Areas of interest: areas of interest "Hotel"
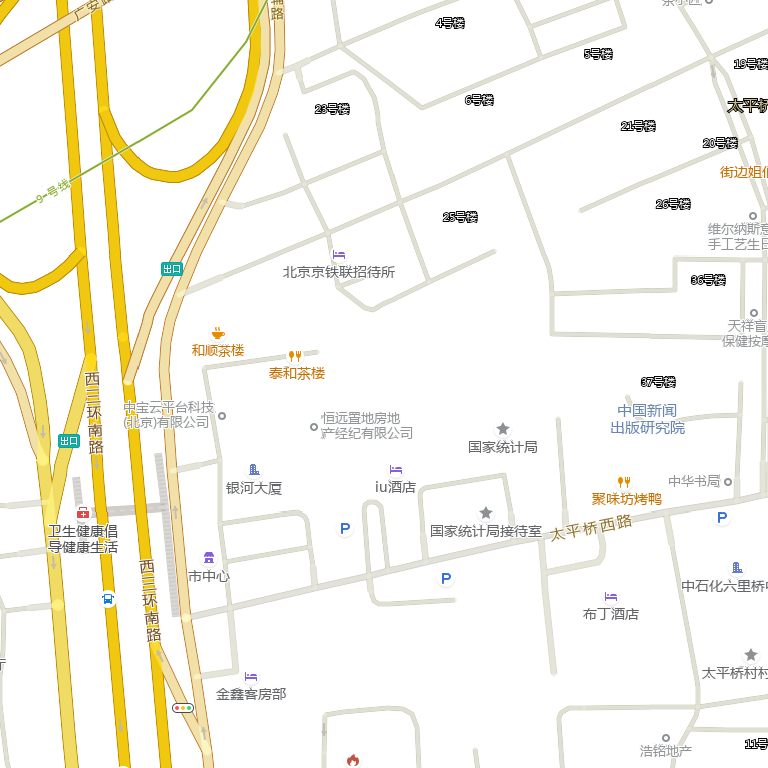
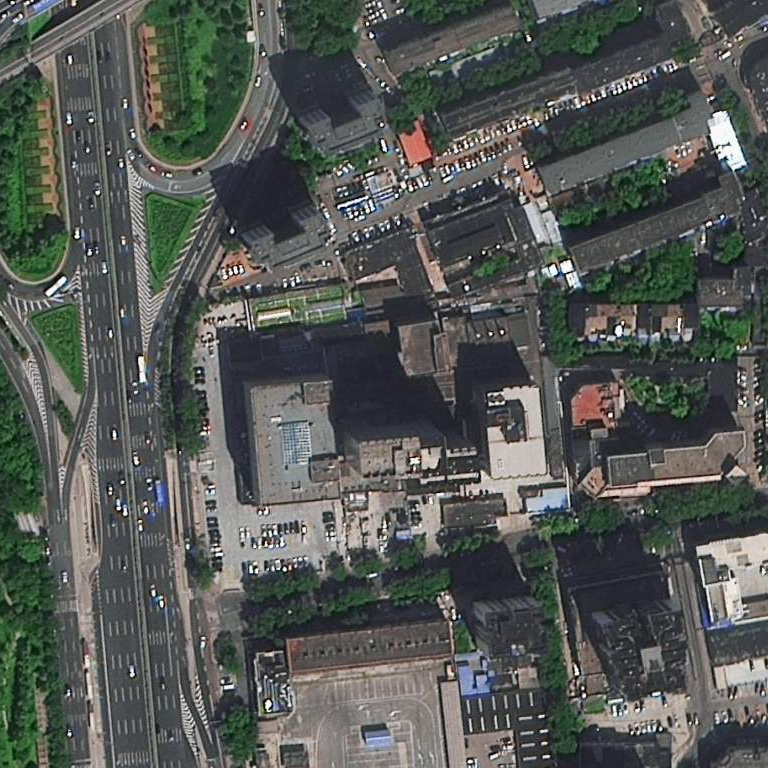